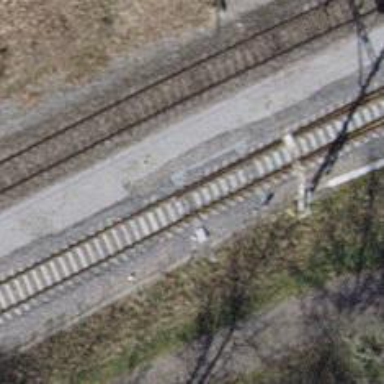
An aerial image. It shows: Railway switch.